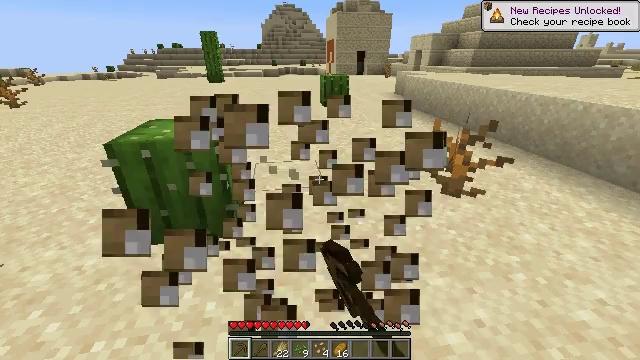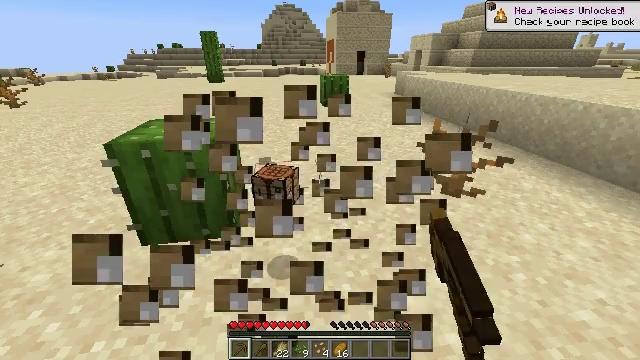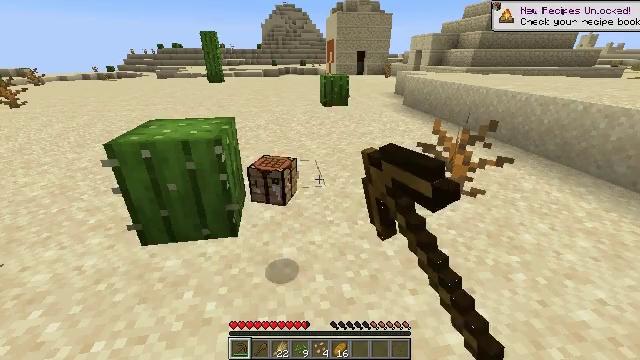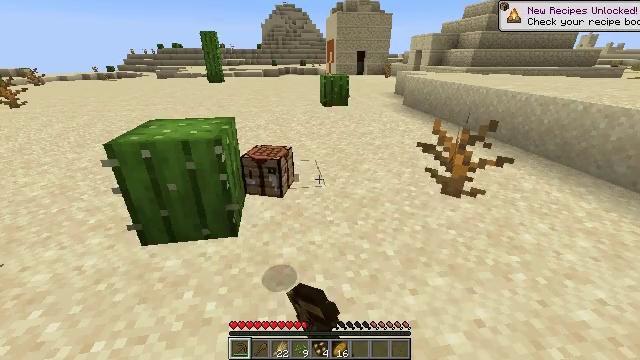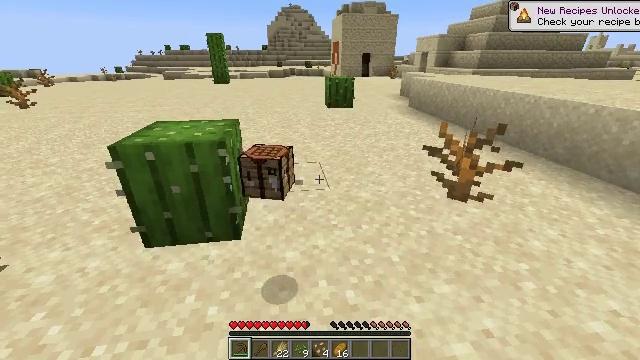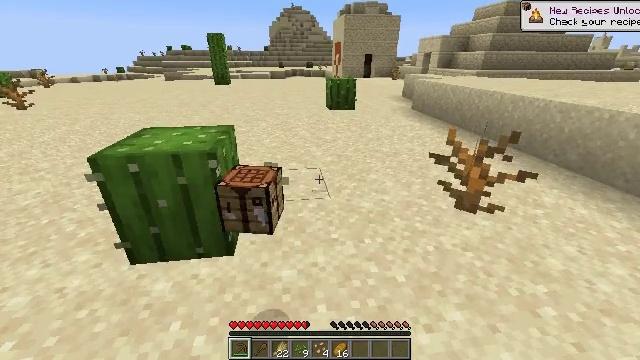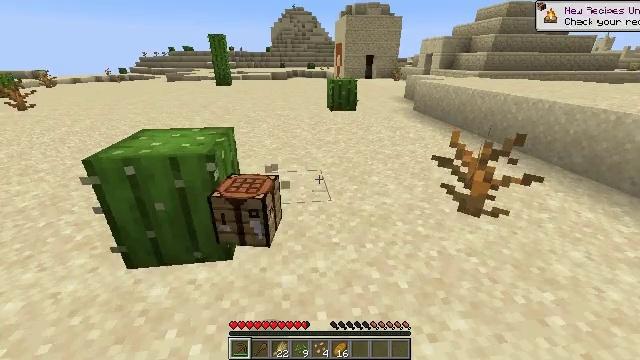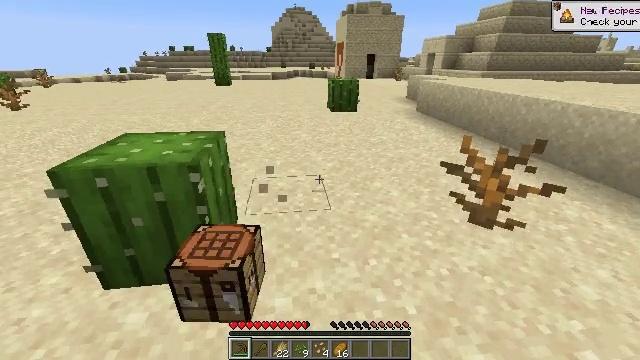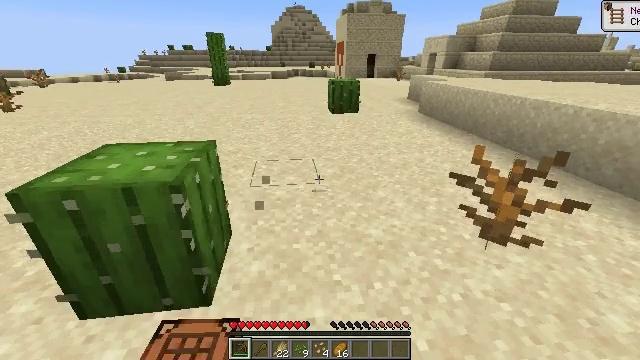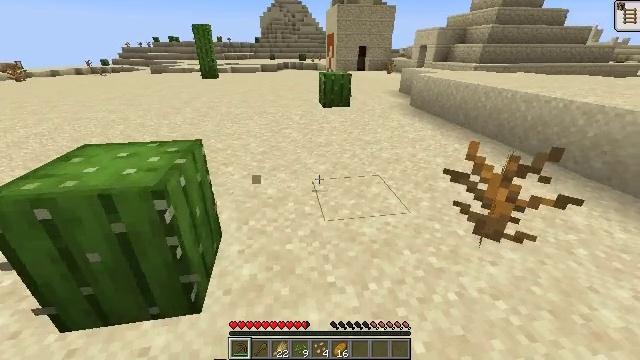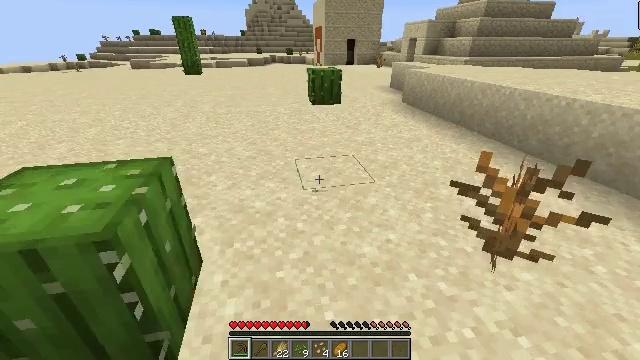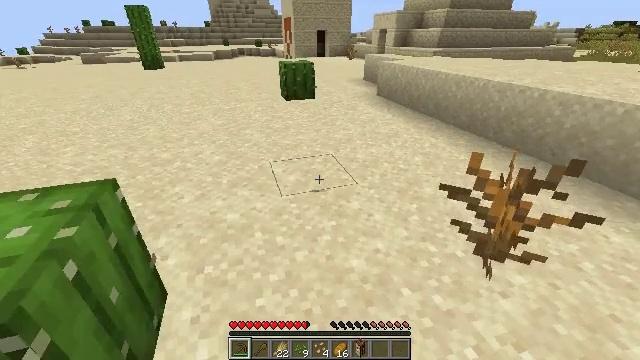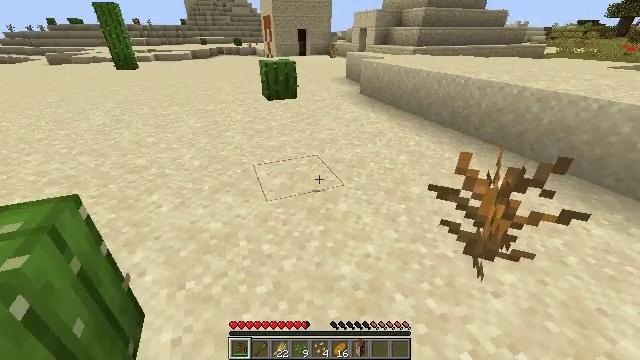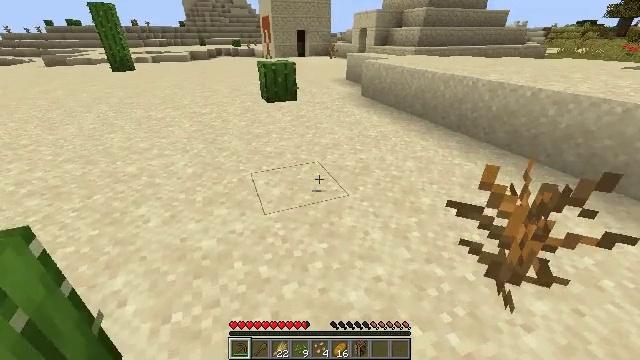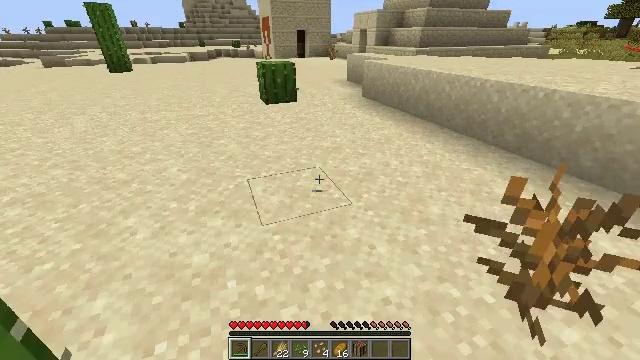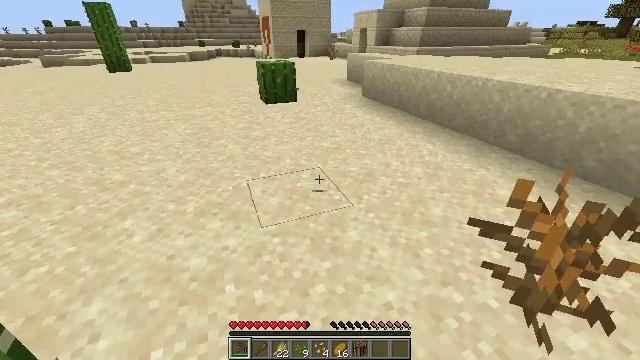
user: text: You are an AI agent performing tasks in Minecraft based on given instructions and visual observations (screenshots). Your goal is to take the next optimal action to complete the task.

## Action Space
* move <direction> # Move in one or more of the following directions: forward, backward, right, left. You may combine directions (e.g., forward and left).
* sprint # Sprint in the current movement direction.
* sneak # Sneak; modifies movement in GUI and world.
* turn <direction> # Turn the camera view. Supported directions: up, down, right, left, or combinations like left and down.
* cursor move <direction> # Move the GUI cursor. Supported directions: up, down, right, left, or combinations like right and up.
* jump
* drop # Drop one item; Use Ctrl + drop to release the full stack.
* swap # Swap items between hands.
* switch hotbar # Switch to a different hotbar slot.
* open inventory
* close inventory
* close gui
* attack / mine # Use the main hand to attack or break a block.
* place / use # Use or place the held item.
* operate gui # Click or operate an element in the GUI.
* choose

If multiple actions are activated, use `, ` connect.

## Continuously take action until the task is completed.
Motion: motion action
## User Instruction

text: Break the orange terracotta for materials.
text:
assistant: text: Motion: attack / mine
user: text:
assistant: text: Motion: attack / mine
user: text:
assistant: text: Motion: attack / mine
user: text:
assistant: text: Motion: move forward, turn left, attack / mine
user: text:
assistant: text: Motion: move forward
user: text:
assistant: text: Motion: move forward
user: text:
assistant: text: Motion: move forward
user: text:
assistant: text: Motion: move forward
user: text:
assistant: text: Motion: move forward, turn right and down
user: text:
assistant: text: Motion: move forward, turn right and down
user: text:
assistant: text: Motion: move forward, turn right and down
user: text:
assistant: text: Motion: move forward, turn right
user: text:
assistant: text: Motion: move forward
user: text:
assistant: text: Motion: move forward
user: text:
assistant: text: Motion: move forward
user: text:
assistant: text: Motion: move forward
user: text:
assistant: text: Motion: move forward
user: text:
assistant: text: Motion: move forward
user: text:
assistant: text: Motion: move forward
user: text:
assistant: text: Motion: move forward
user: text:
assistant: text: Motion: move forward
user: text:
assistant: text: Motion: move forward, turn up
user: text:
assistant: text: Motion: move forward, turn right and up
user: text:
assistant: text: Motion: move forward, turn right and up
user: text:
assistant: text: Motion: move forward, turn right and up
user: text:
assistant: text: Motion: move forward
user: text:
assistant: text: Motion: move forward, turn up
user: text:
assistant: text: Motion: move forward
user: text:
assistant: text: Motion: move forward
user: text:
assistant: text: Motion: move forward